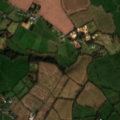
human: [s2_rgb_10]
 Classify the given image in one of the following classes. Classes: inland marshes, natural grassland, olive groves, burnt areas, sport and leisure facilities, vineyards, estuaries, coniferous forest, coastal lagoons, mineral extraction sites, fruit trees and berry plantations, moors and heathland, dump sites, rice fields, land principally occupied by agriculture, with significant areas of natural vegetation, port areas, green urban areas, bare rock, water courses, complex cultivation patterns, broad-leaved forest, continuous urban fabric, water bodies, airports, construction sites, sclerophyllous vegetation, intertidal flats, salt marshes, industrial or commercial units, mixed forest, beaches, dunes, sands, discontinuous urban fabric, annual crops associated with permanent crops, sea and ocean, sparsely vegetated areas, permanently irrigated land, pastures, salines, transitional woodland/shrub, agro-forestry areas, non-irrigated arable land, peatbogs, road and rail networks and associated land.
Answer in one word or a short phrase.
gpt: non-irrigated arable land, pastures